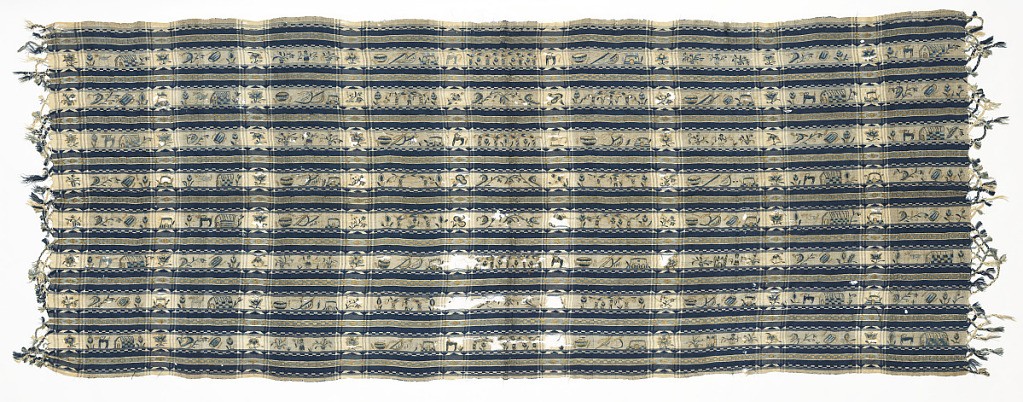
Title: Rebozo (shawl)
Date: late 18th or early 19th century
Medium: silk, metal-wrapped silk core Technique: embroidered plain weave with supplementary warp
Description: Rebozo woven in dark blue, light blue and white stripes. Supplementary warp patterning in simple geometric designs in dark blue and gold thread. Embroidered with dark and light blue silks and gold thread with figures, buildings and animals.